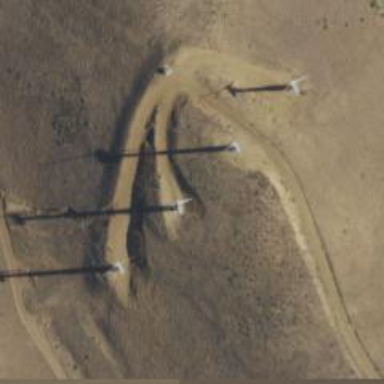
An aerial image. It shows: Wind power generator.